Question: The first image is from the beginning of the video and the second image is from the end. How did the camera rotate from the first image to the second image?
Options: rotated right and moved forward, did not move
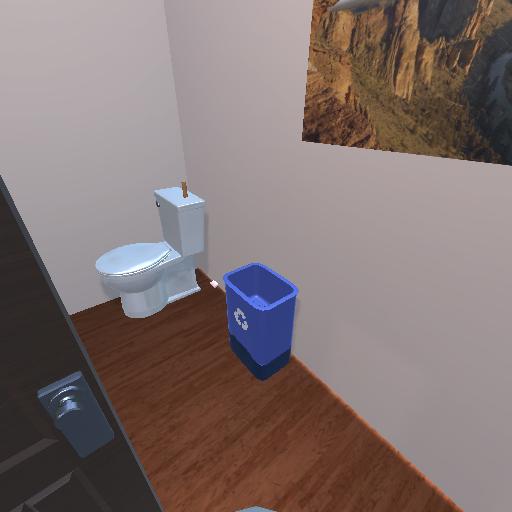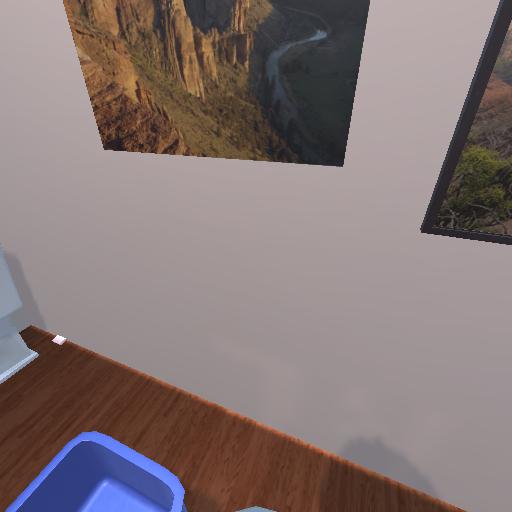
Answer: rotated right and moved forward